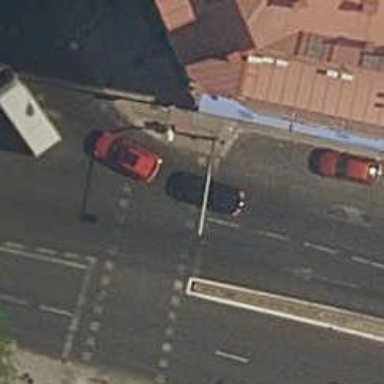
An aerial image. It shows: Zebra crossing with traffic signals.